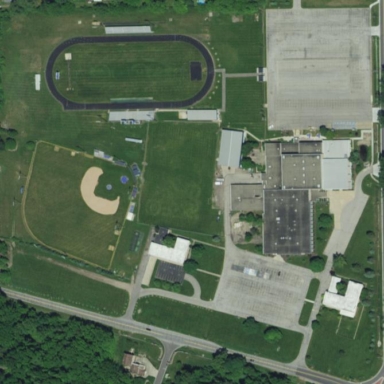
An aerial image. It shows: School.